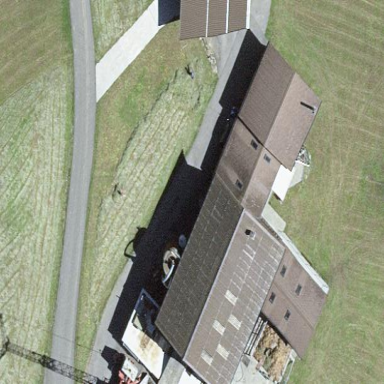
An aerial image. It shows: Farm with farmyard.